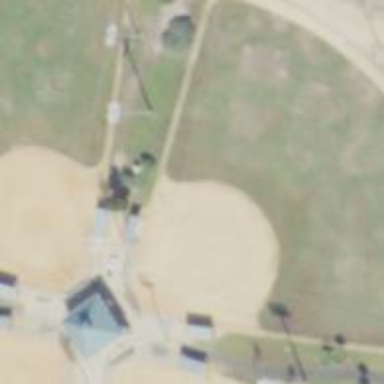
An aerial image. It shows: Baseball pitch for leisure land.